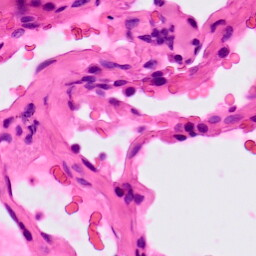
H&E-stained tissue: Lung